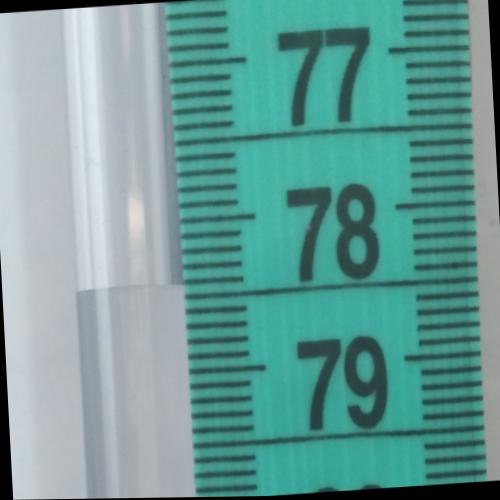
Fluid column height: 78.4 cm